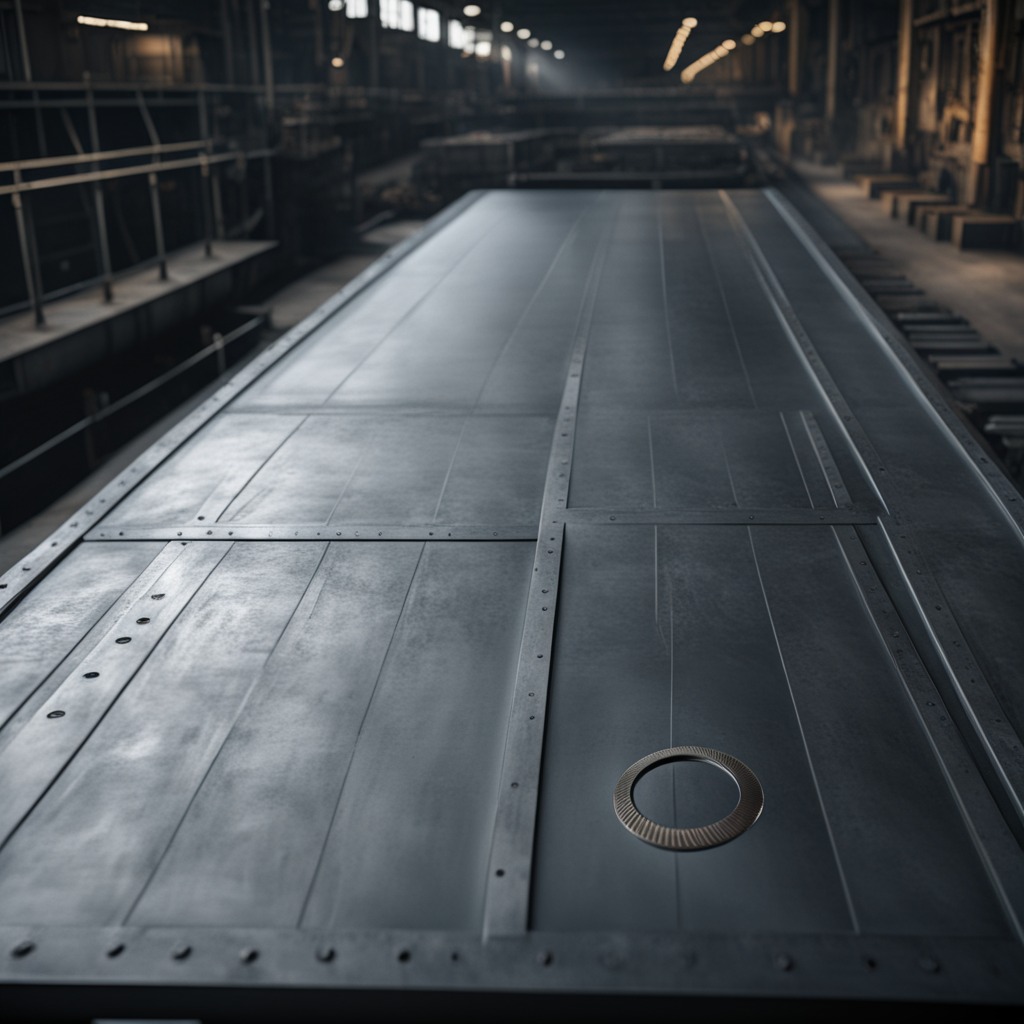
A flat metal washer is lying on the cold steel table in a mining workshop.